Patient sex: M
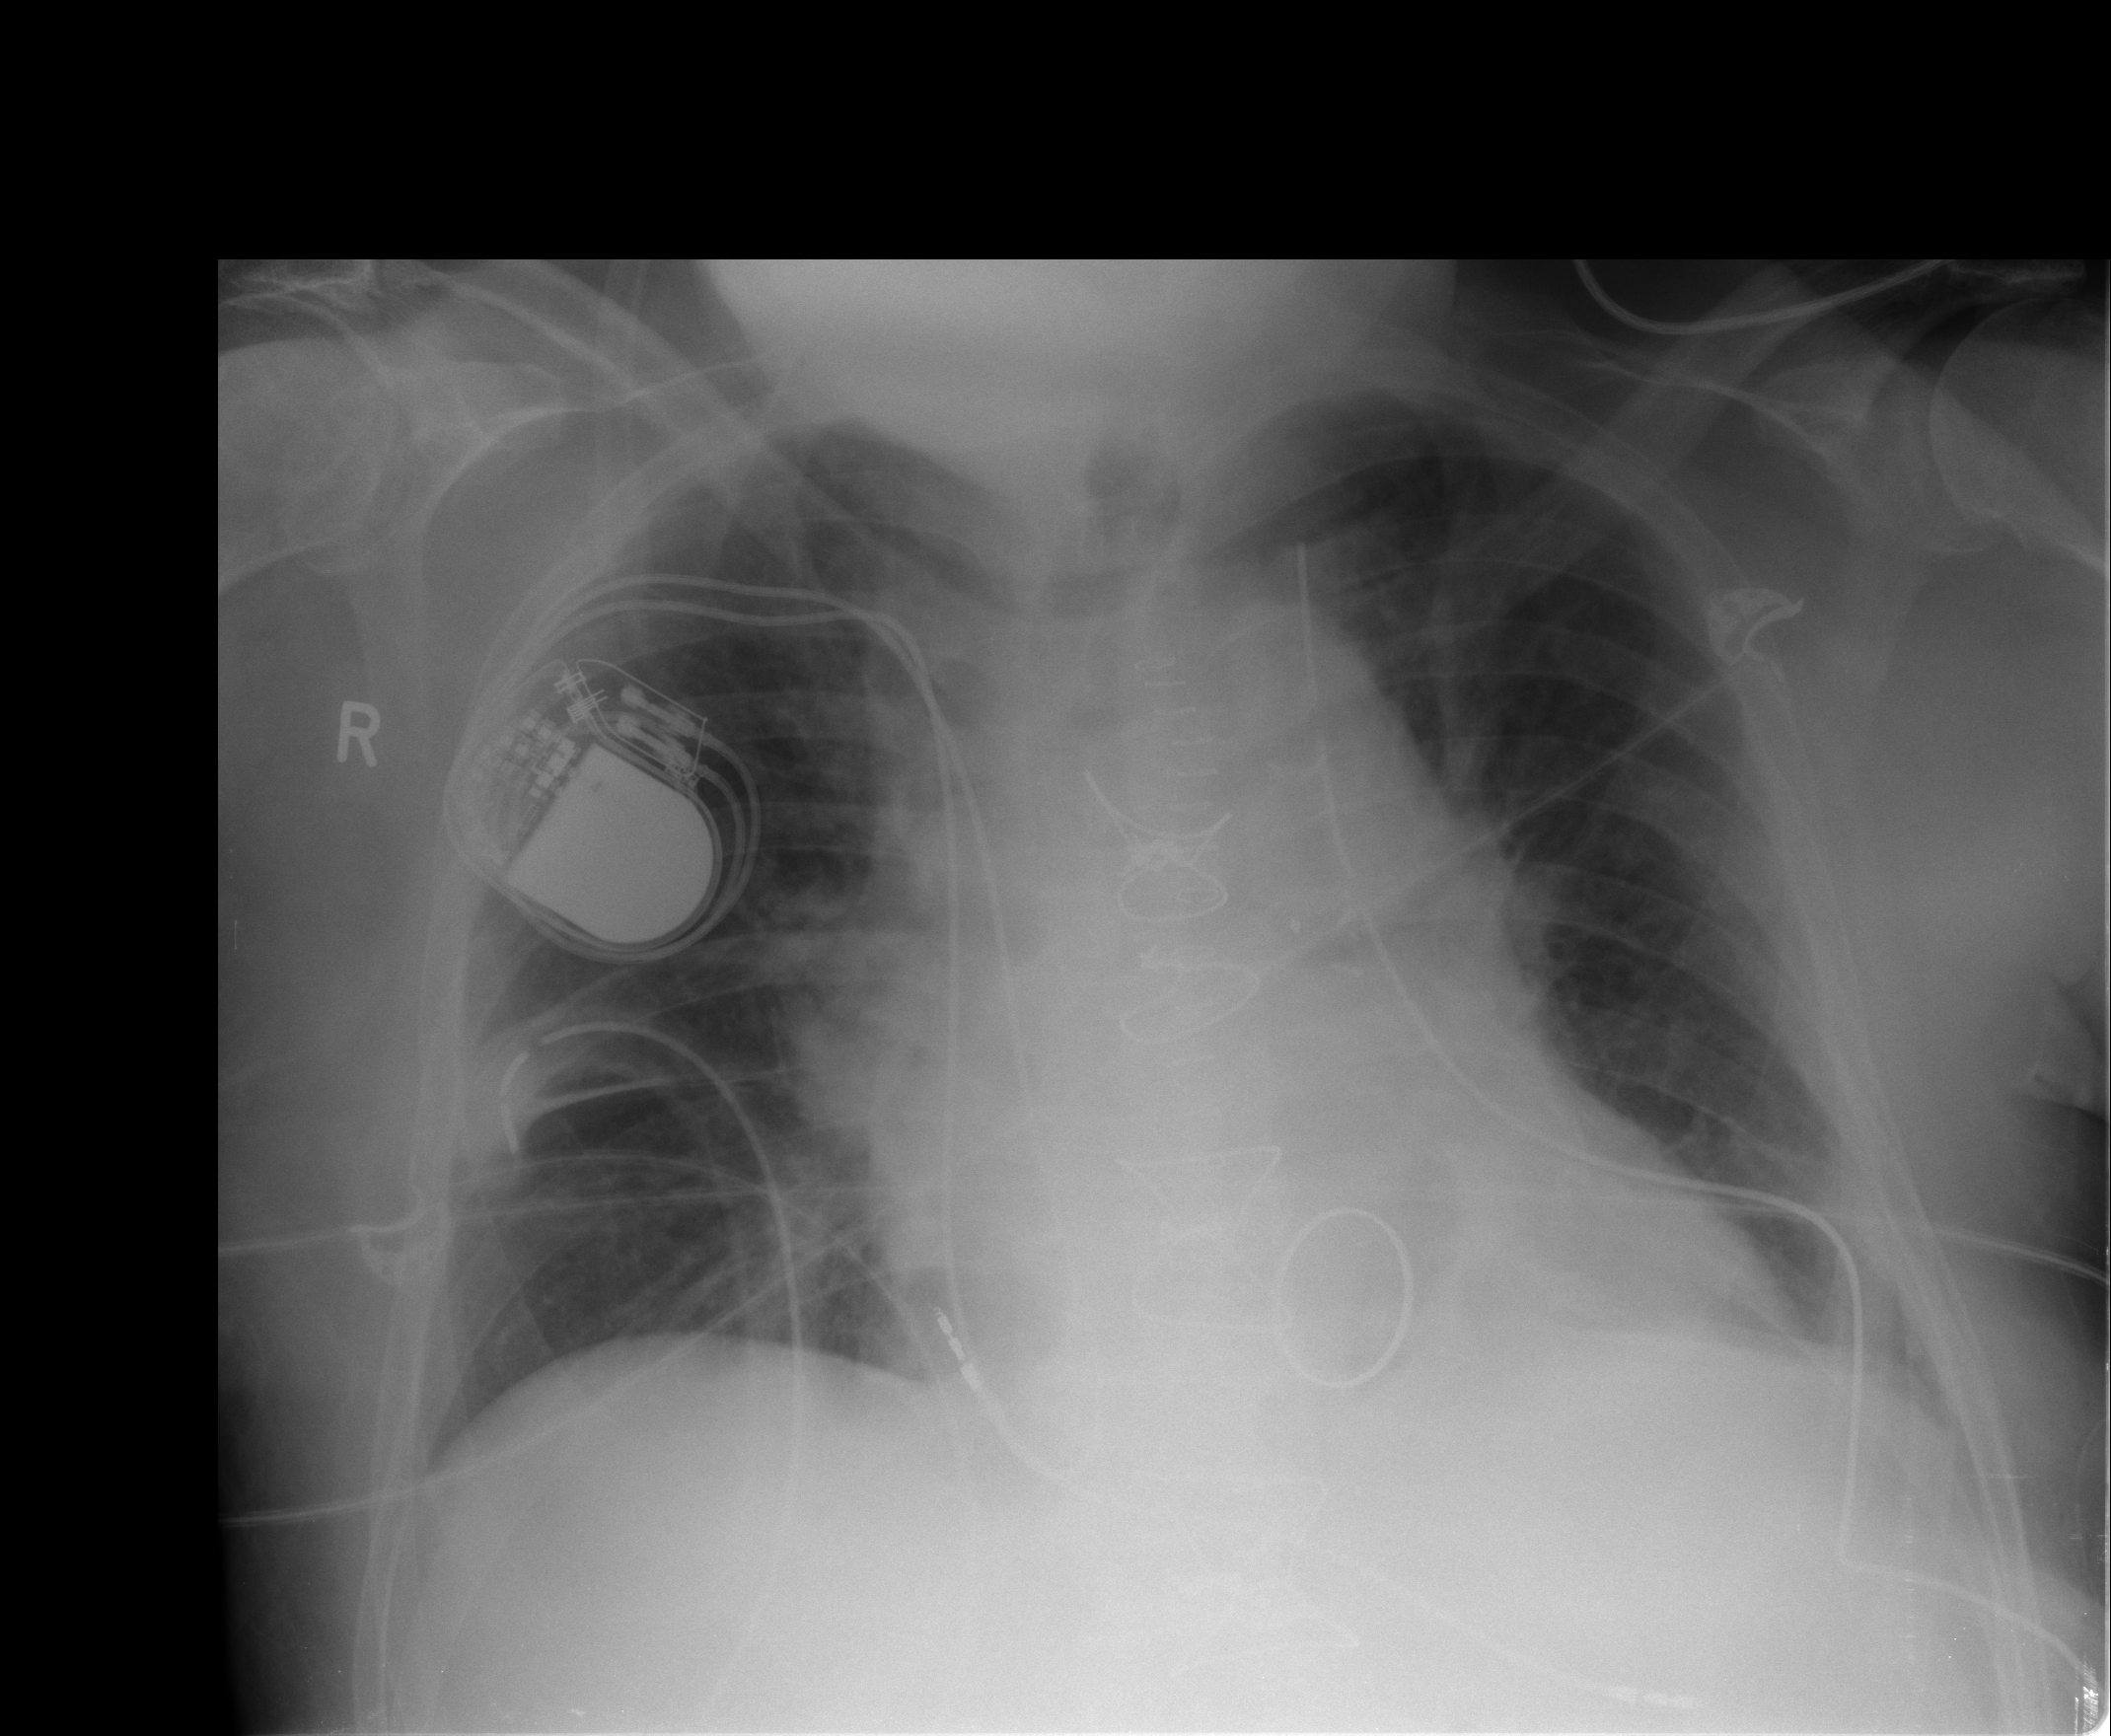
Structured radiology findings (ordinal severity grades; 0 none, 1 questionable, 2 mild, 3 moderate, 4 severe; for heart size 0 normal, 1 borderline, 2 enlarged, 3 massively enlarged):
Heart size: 2
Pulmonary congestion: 2
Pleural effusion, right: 0
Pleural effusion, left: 2
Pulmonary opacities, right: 1
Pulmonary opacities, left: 1
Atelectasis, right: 0
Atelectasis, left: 2